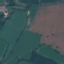
Label: Pasture